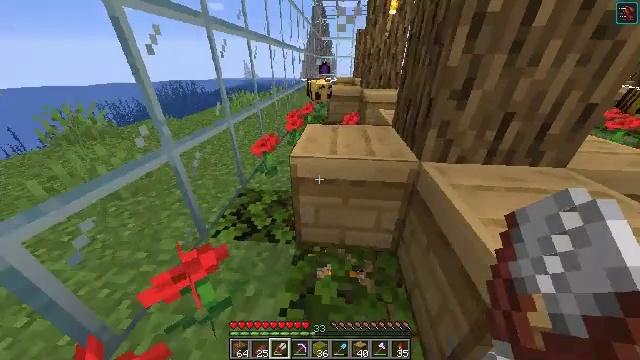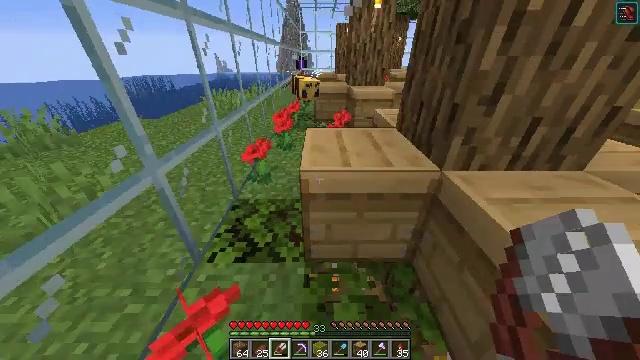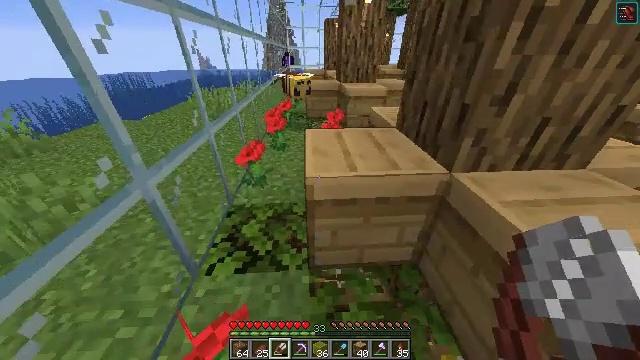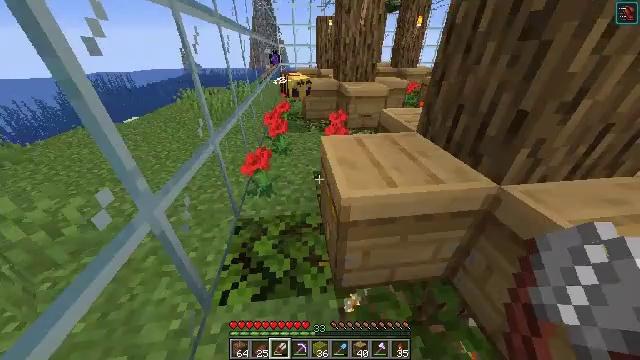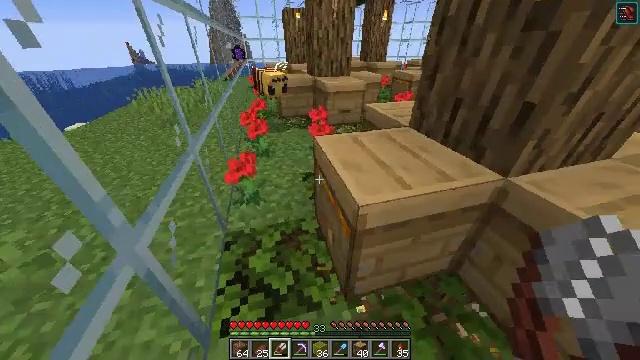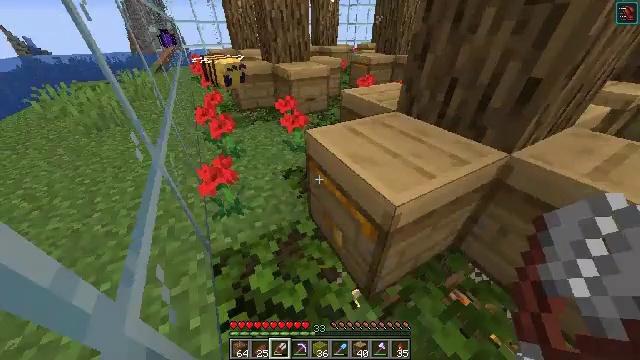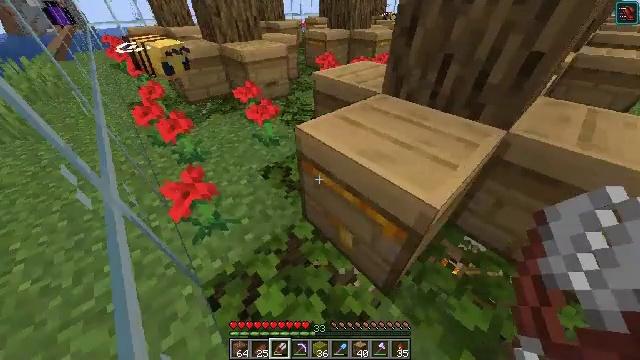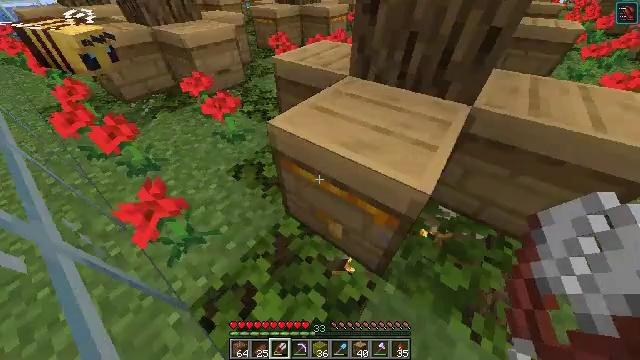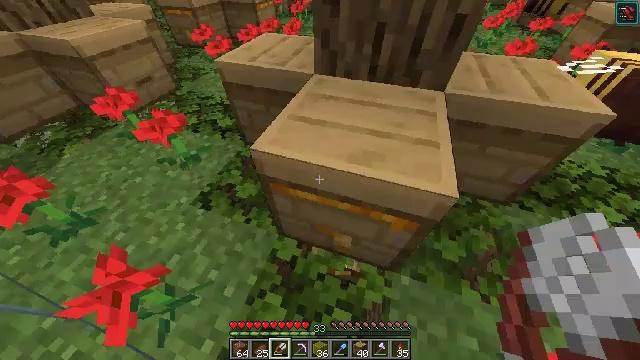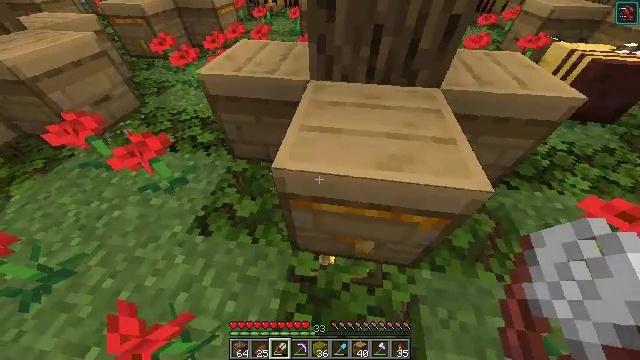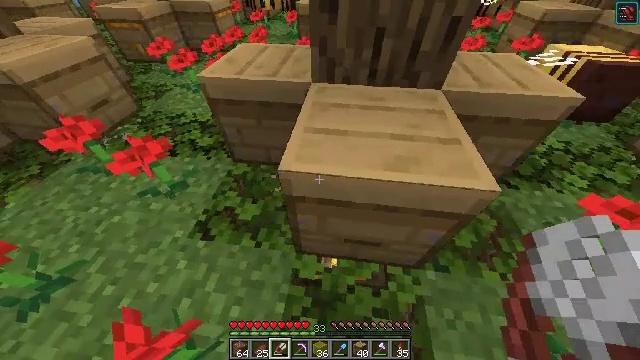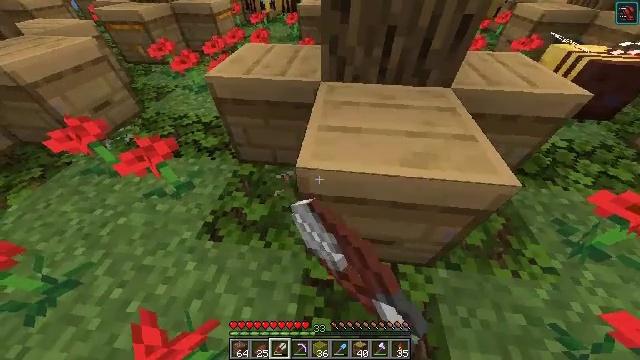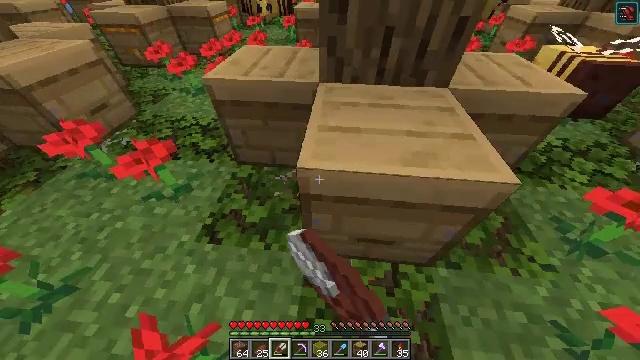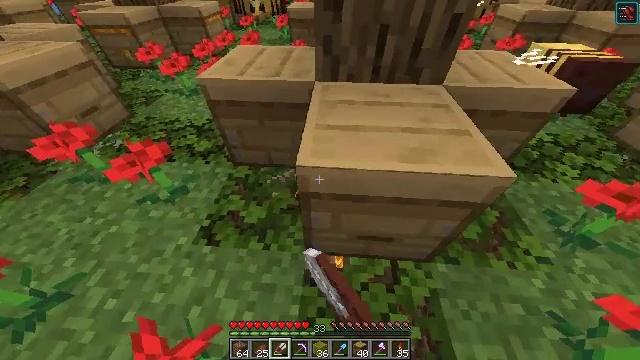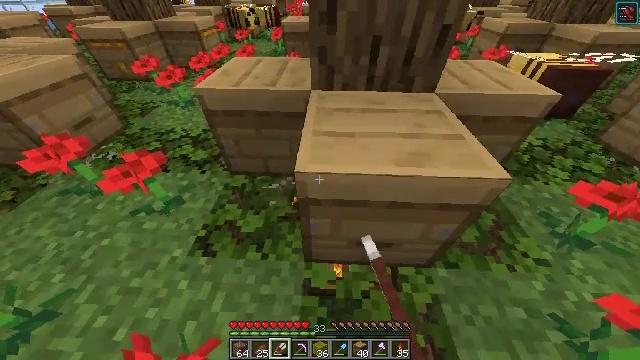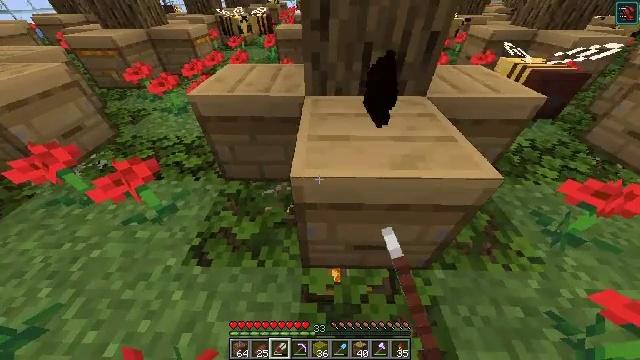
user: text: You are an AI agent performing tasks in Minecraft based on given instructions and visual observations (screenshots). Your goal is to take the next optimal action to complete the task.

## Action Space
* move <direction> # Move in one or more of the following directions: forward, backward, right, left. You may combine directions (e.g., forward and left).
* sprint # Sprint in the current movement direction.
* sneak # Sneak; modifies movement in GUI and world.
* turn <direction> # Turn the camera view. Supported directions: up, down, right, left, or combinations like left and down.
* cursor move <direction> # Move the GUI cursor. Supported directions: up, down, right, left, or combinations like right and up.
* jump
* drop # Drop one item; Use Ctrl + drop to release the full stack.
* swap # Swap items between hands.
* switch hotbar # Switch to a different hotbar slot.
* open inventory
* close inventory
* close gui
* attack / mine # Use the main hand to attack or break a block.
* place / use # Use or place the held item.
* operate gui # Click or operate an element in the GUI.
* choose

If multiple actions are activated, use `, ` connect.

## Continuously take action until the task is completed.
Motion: motion action
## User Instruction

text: Use 4 honeycombs to craft a honeycomb block.
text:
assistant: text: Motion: move forward and move left, turn right and down, attack / mine
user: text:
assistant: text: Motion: move forward and move left, turn right, attack / mine
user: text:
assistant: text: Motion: move forward and move left, turn right, attack / mine
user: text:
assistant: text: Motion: move forward and move left, turn right and down, attack / mine
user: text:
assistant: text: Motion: move forward and move left, turn right and down, attack / mine
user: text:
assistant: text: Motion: move forward and move left, turn right and down, attack / mine
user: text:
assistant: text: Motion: move left, turn right and down, attack / mine
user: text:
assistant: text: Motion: move left, turn right and down, attack / mine
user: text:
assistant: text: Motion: turn right, attack / mine
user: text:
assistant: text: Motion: turn right, attack / mine and use / place
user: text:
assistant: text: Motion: attack / mine and use / place
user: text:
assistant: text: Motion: attack / mine and use / place
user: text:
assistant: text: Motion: turn right, attack / mine
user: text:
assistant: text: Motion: turn right and up, attack / mine
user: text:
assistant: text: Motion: turn right and up, attack / mine
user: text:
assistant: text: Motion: attack / mine
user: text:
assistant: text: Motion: attack / mine
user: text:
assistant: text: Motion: attack / mine
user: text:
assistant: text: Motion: turn right and down, attack / mine
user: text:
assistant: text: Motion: attack / mine
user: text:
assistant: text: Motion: attack / mine
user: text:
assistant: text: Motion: attack / mine
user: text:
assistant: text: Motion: attack / mine
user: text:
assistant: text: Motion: attack / mine
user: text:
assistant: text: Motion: attack / mine
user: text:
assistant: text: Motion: move right, attack / mine
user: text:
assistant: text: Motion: move right, attack / mine
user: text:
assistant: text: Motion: move forward and move right, attack / mine
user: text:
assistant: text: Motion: move forward and move right, attack / mine
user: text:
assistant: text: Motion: move forward and move right, attack / mine